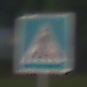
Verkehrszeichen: FussgaengerueberwegRechts
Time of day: Night
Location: Outdoor (Suburban)
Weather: PartlyCloudy
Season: NotSpecified
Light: Artificial